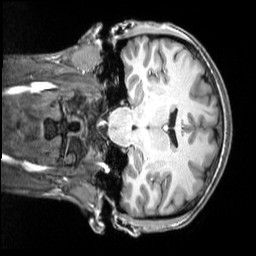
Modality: T1w
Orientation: coronal
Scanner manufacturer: siemens
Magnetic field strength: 3 T
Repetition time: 2.5 s
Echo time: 0.00343 s